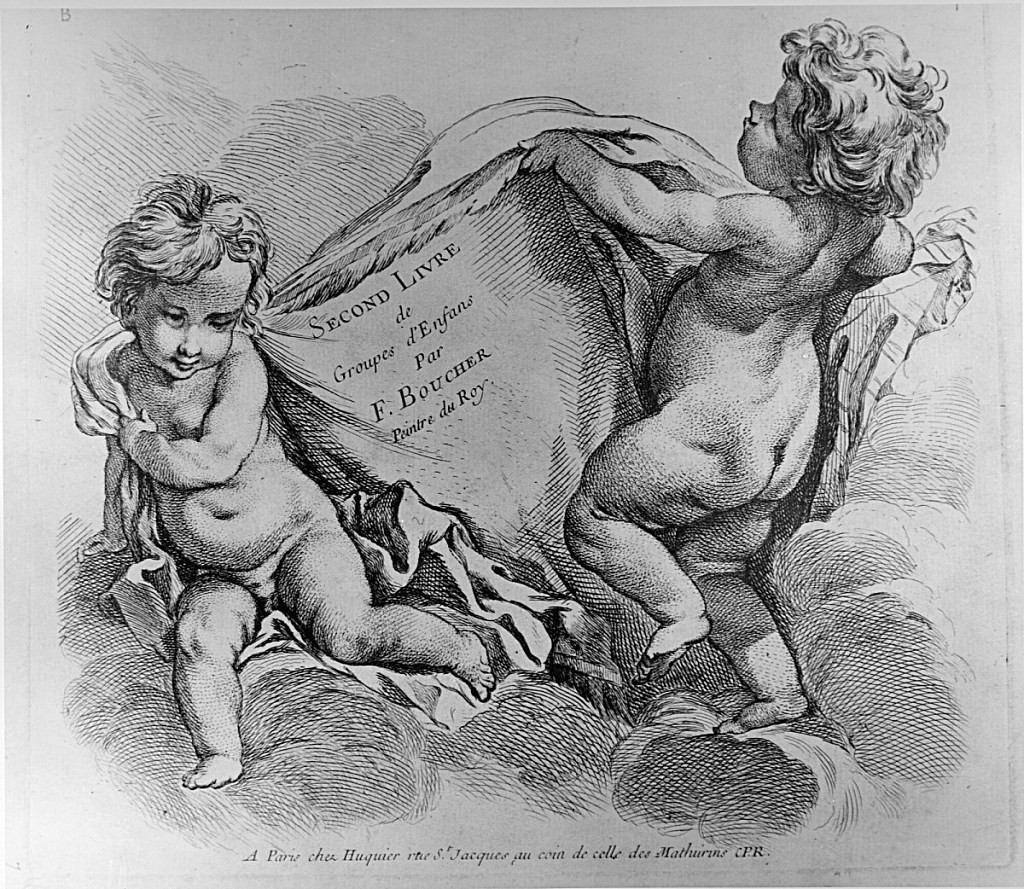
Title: Title Page
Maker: François Boucher, French, 1703–1770
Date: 1738–49
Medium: Etching on laid paper
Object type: Print
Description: Title page for a series of designs of putti by F. Boucher. The title is lettered in the center, over a piece of fabric held up by two putti seated and standing in clouds. The plate is numbered, and the series is lettered, with address below.